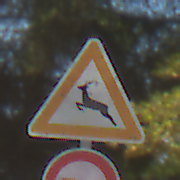
Verkehrszeichen: WildwechselRechts
Zusatzzeichen unten: Ueberholverbot
Umgebung: Outdoor, Nature
Tageszeit: MorningAfternoon
Wetter: Clear
Licht: Natural
Jahreszeit: Summer
Kontrast: HighContrast